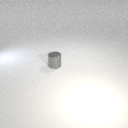
small gray metal cylinder